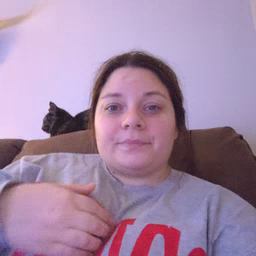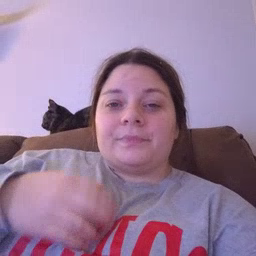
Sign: underwear